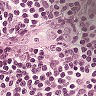
Metastatic tissue present: no